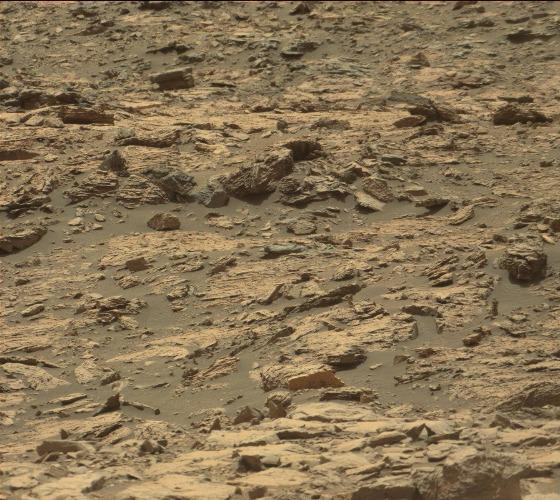
Terrain classes present: Bedrock, Gravel / Sand / Soil, Rock, Shadow